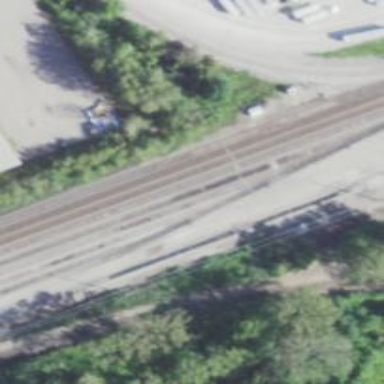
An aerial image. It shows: Railway yard used for manifest purposes.